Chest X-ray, PA view. Patient: 47 years old, sex M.
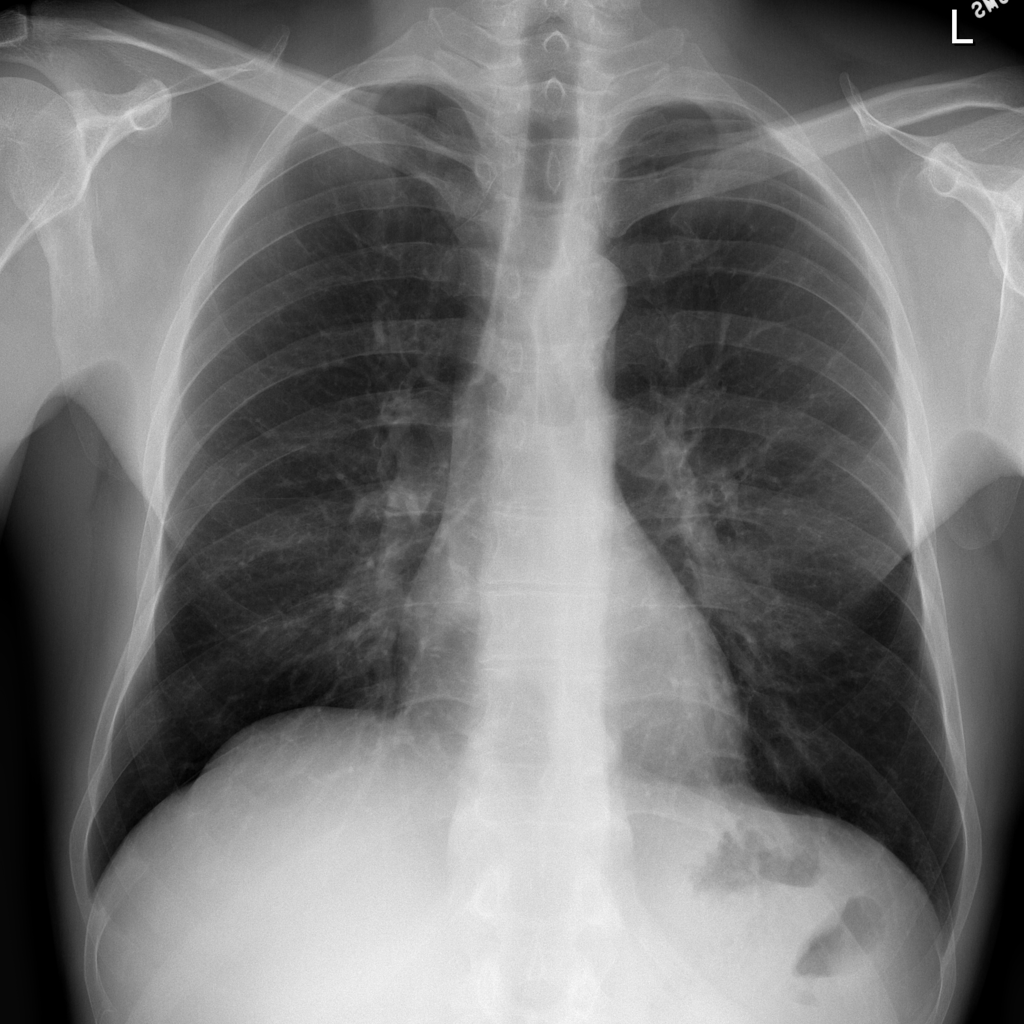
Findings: No Finding